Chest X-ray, AP view. Patient: 44 years old, sex M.
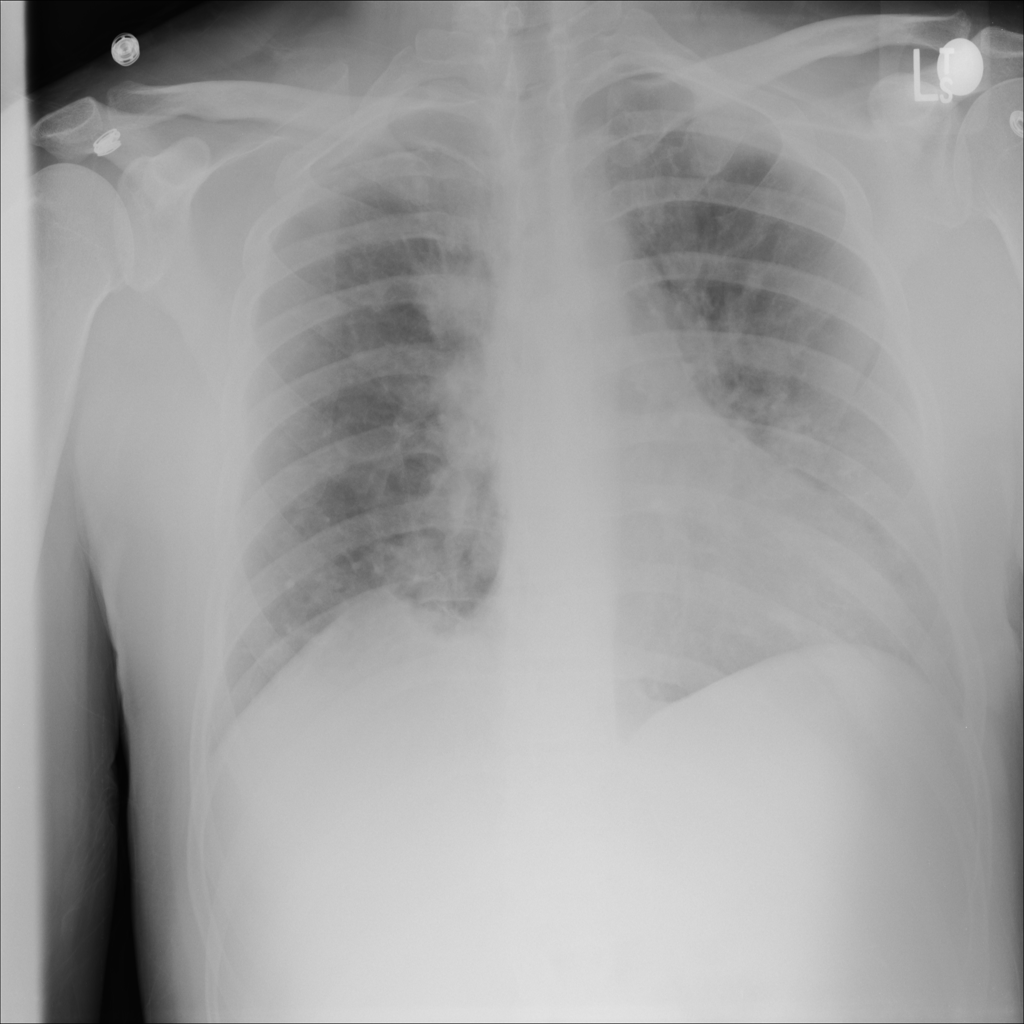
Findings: No Finding